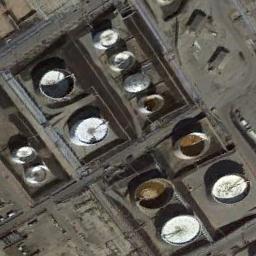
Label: storage_tank